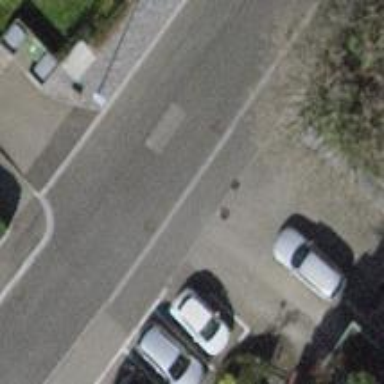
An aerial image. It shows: Residential road with asphalt surface. There is sidewalk on the left side.